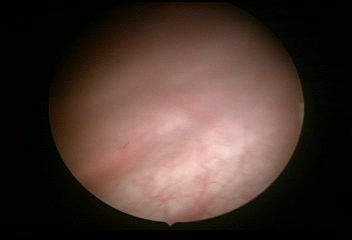
Modality: WLC
Class: Normal mucosa
Bladder cancer association: No